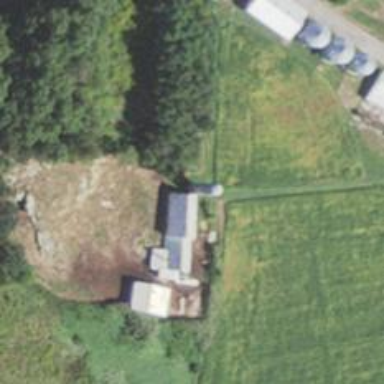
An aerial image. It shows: Silo.